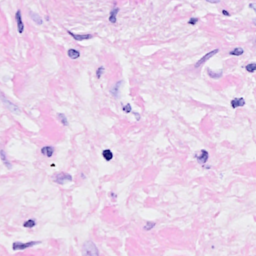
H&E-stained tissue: Breast